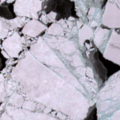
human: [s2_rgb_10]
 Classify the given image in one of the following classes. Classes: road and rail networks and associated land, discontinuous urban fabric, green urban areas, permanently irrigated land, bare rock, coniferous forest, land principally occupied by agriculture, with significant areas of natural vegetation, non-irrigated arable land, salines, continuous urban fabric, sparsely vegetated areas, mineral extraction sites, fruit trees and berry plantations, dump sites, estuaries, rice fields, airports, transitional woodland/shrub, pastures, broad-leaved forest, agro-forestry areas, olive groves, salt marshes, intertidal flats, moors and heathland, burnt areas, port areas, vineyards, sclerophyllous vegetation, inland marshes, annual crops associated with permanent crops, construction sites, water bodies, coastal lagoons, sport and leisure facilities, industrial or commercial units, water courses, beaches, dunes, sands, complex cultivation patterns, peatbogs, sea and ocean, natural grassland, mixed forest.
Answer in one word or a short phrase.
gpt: sea and ocean